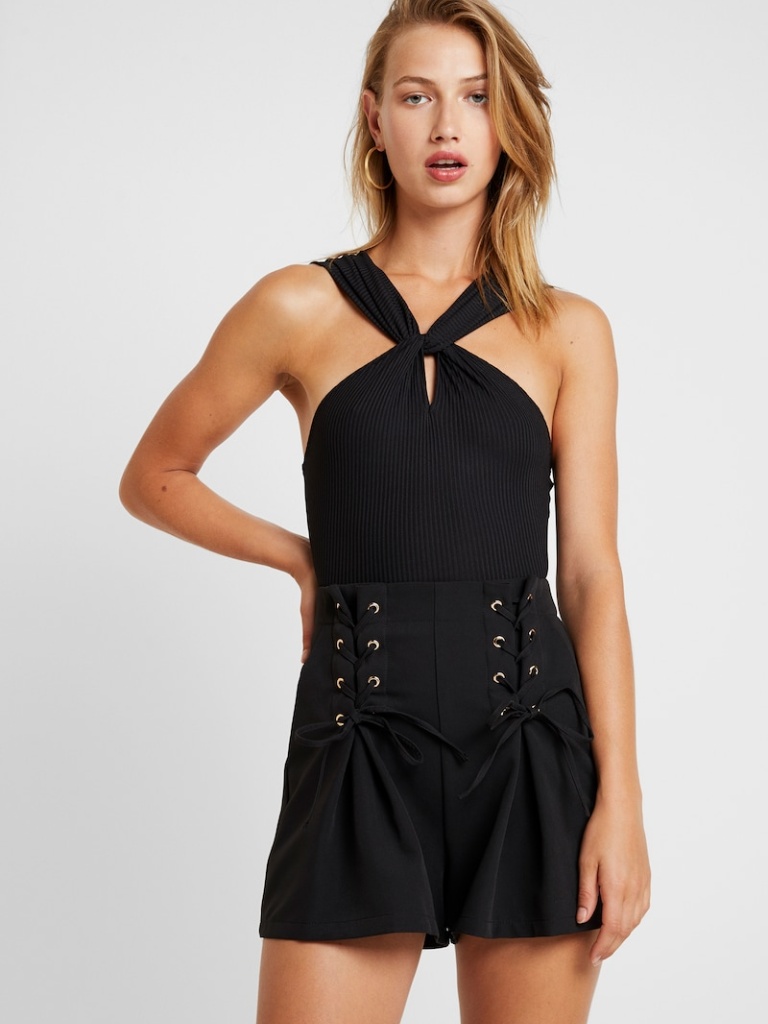
ribbed tight sleeveless waist length Fully Tucked in halter bodysuit